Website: bh-photo
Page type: billing-address
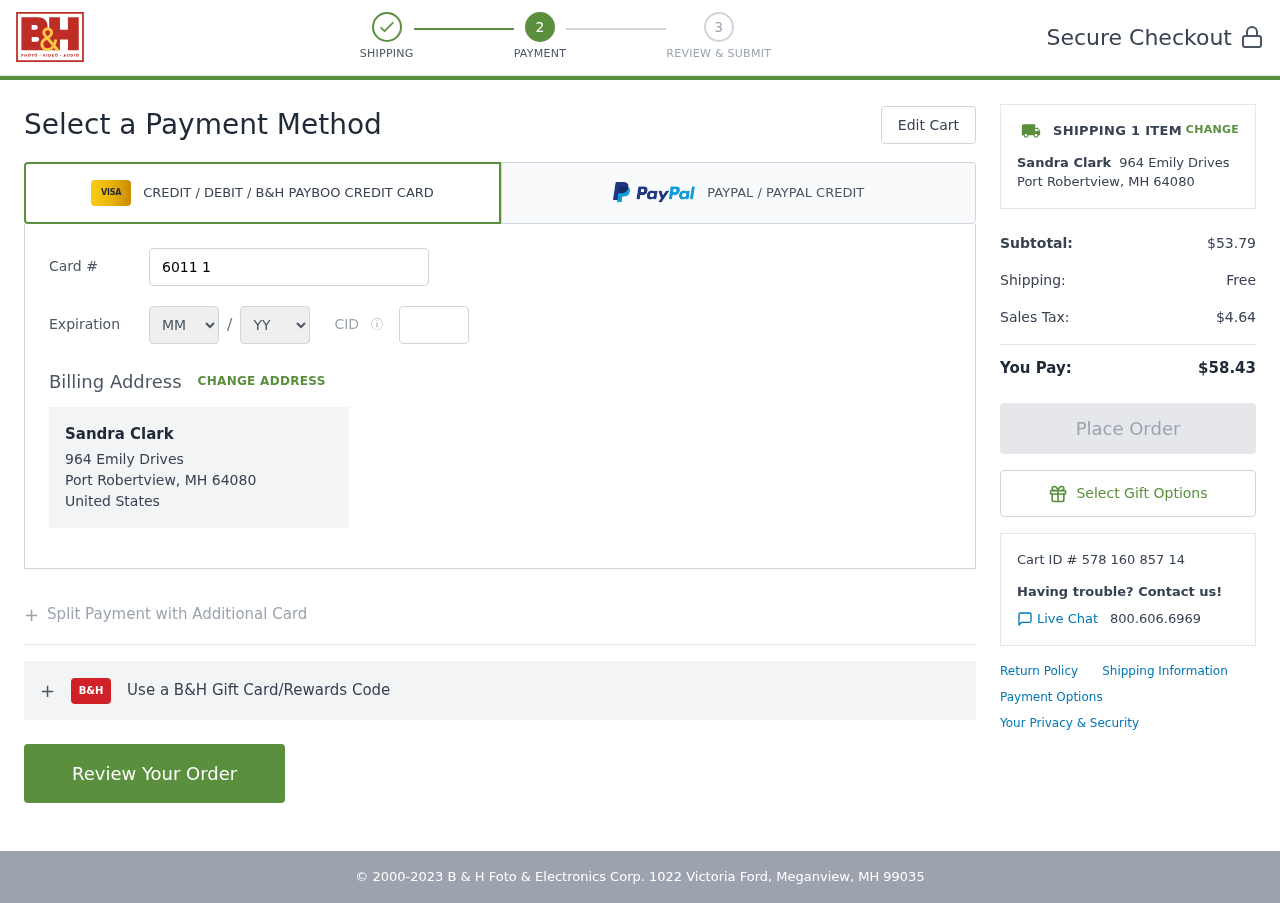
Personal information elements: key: PII_CARD_CVV
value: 503
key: PII_CARD_EXPIRY_MONTH
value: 11
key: PII_CARD_EXPIRY_YEAR
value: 30
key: PII_CARD_NUMBER
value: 6011 1747 6047 0697
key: PII_CITY_STATE_ZIP
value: Port Robertview, MH 64080
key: PII_COUNTRY
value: United States
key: PII_FULLNAME
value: Sandra Clark
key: PII_STREET
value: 964 Emily Drives
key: PII_FULLNAME2
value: Sandra Clark
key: PII_CITY
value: Port Robertview
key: PII_STATE
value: MH
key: PII_STATE_ABBR
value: MH
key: PII_POSTCODE
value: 64080
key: PII_POSTCODE_FULL
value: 64080
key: PII_CITY_STATE
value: Port Robertview, MH
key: PII_POSTCODE_NUMERIC
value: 64080
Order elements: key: ORDER_NUM_ITEMS
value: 1
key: ORDER_SUBTOTAL
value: $53.79
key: ORDER_SHIPPING_COST
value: Free
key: ORDER_TAX
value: $4.64
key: ORDER_TOTAL
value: $58.43
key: ORDER_ID
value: Cart ID # 578 160 857 14